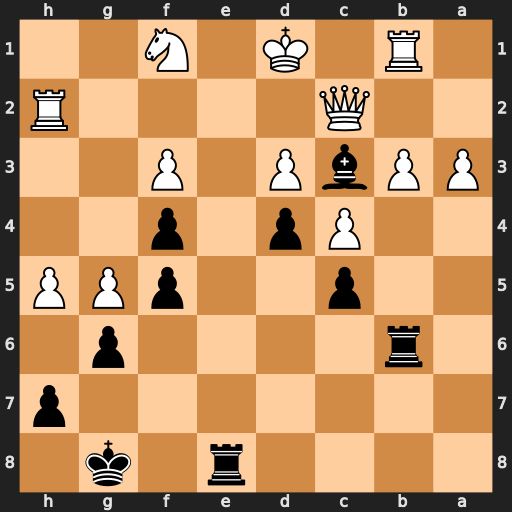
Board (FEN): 4r1k1/7p/1r4p1/2p2pPP/2Pp1p2/PPbP1P2/2Q4R/1R1K1N2
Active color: b
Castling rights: -
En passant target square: -
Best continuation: Re1#